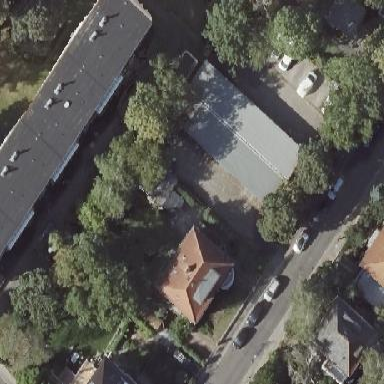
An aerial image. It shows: Group of garages.